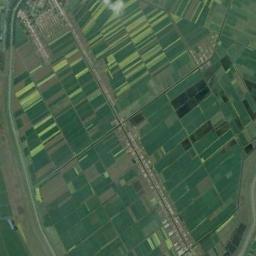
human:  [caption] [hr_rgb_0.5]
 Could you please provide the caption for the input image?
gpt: There are many rectangular farmlands of different sizes and shades .

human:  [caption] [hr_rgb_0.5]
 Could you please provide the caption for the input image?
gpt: Many dense, neatly arranged dark green, light green and tan mixed rectangular farmlands of different sizes .

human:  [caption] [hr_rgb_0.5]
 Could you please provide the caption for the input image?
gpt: Lots of green rectangular farmlands are arranged in neat rows and some roads go through the farmlands .

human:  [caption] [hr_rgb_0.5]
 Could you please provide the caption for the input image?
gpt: There are some deep green and light green rectangular farmland .

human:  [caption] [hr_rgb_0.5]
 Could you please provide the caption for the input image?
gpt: There are many green rectangular farmlands .